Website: crate-barrel
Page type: account-dashboard
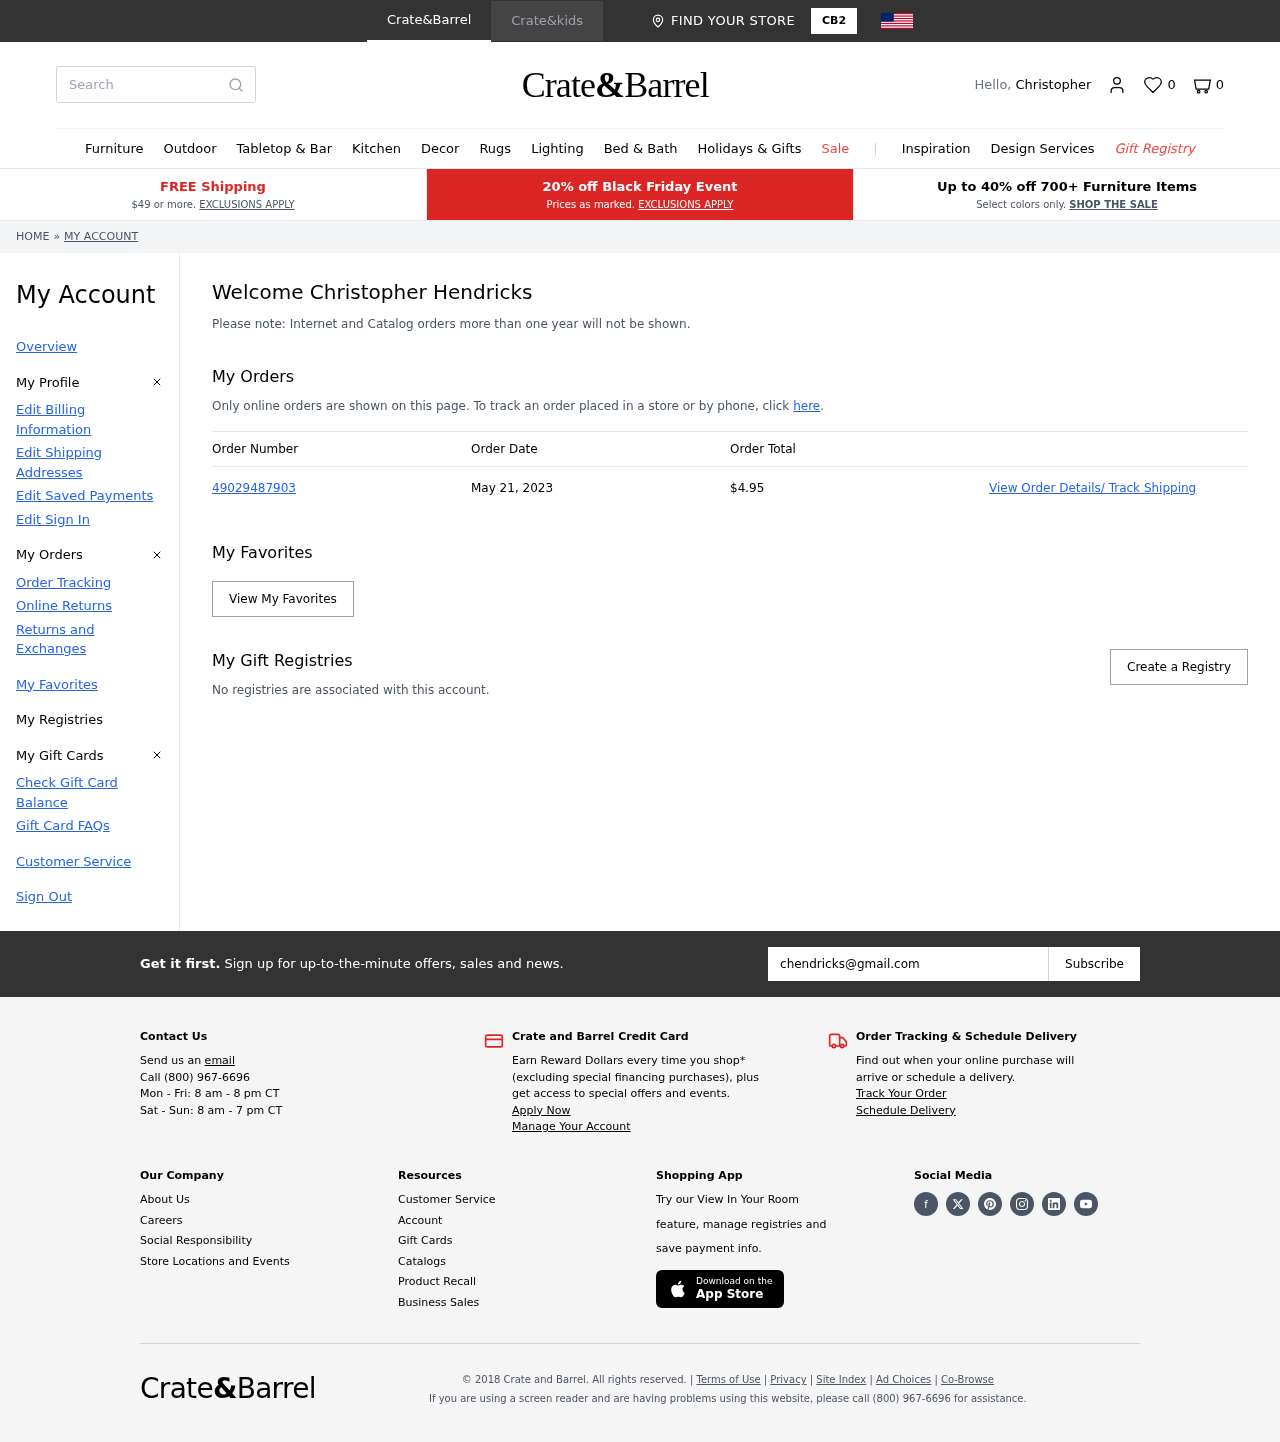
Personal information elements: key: PII_EMAIL
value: chendricks@gmail.com
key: PII_FIRSTNAME
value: Christopher
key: PII_FULLNAME
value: Christopher Hendricks
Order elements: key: ORDER_NUM_ITEMS
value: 0
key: ORDER_NUMBER
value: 49029487903
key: ORDER_DATE
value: May 21, 2023
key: ORDER_TOTAL
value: $4.95
Search elements: key: HEADER_SEARCH
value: Search
Other elements: key: FAVORITES_COUNT
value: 0